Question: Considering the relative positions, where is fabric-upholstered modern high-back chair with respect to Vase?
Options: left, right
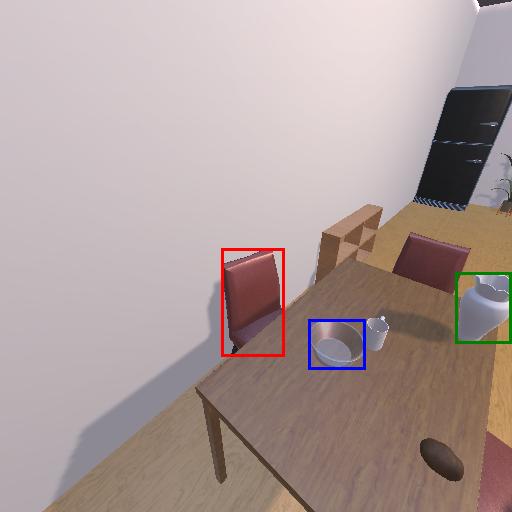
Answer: left